Question: When I try to commit my project in PHPStorm's Git plugin it'll commit as shown below. But when I'm at this screen and I click Push it'll then say "No changes detected" instead of pushing. Am I missing a step?

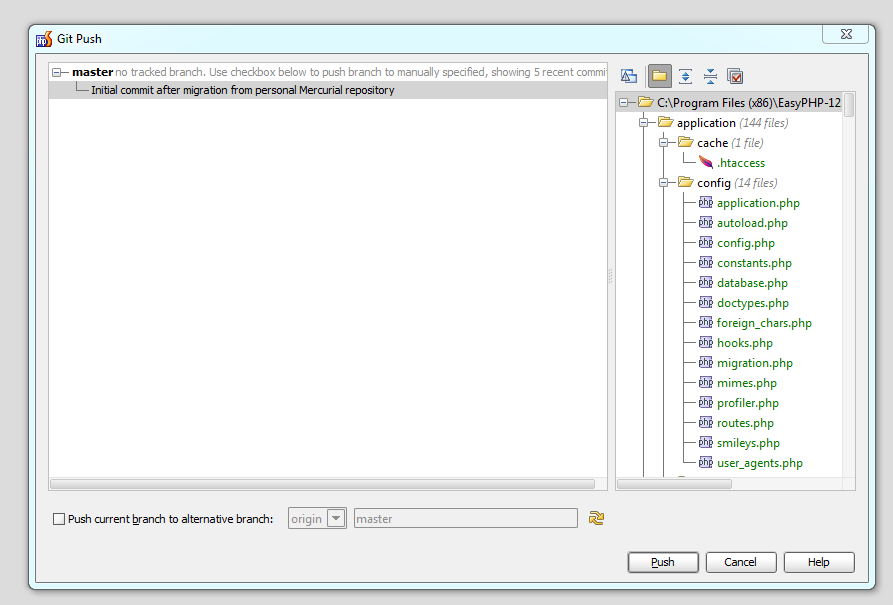
Answer: While using git in bash, when we want push to remote after first commit, we should use :
'''
git push -u origin master
'''
With this command, set a new upstream branch for a local branch, and push.
So I think, although I have not use this gui tool before, it need follow this rule.
And 'Push current branch to alternative branch' seems do exactly this. Also I think this can change the upstream branch for local branch in future.